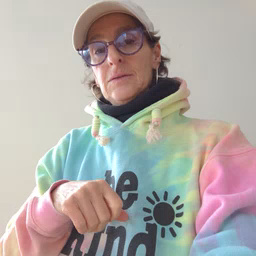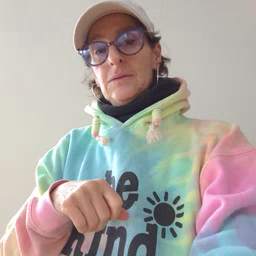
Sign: food